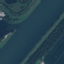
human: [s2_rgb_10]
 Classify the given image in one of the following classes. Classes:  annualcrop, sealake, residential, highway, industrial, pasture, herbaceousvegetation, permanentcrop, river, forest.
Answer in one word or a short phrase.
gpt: River